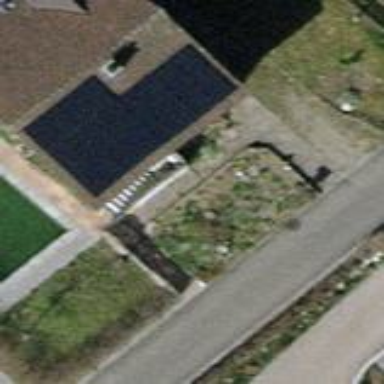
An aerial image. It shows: Solar power generator utilizing photovoltaic technology with solar photovoltaic panels.